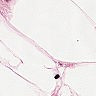
Metastatic tissue present: no